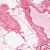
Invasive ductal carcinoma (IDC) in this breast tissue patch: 0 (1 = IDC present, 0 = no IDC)